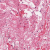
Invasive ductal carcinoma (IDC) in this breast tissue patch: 0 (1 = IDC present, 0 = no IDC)